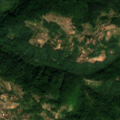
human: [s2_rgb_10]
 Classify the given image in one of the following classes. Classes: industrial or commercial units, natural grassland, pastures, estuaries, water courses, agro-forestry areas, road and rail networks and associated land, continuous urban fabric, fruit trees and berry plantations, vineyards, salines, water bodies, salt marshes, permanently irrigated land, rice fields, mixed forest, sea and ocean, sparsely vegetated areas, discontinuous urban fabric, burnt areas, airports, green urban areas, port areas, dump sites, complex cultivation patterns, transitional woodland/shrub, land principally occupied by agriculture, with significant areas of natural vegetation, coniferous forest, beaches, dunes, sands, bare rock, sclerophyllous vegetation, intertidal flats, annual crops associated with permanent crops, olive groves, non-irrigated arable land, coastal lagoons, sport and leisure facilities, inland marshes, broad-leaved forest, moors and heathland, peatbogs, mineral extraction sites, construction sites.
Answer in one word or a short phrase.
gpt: land principally occupied by agriculture, with significant areas of natural vegetation, broad-leaved forest